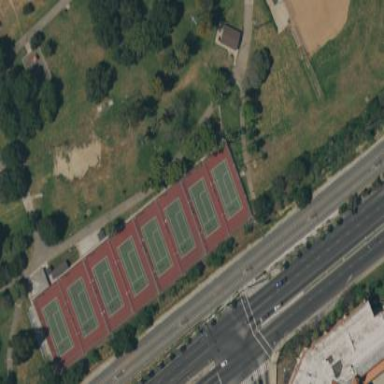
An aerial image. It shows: Tennis court on pitch designated for leisure land.